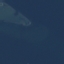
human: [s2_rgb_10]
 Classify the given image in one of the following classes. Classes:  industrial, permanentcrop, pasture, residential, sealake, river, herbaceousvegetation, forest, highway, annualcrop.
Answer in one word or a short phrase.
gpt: SeaLake